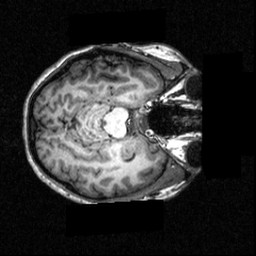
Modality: T1w
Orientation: axial
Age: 20
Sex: female
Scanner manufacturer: siemens
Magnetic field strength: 3.951 T
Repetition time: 1.5 s
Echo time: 0.00335 s